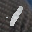
Label: 1